Question: '''
import numpy as np
import matplotlib.pyplot as plt
from scipy.interpolate import Rbf, InterpolatedUnivariateSpline
data = np.genfromtxt('FTIR Data.csv', skip_header=1, delimiter=',', usecols=(1,2,3), names=['Time','Peakat2188cm1', 'water'] )
x=data['Time']
y1=data['Peakat2188cm1']
y2=data['water']
fig=plt.figure()
ax1 = fig.add_subplot(111)
ax2 = ax1.twinx()
ius=InterpolatedUnivariateSpline
xs = np.linspace(x.min(), x.max(), 100)
s1=ius(x,y1)
s2=ius(x,y2)
ys1 = s1(xs)
ys2 = s2(xs)
ax2.plot(xs,ys1)
ax2.plot(xs,ys2)
ax1.set_ylabel('Peak at 2188 cm-1')
ax2.set_ylabel('water')
ax1.set_xlabel('RT (mins)')
plt.title('RT Vs Conc')
'''
This is my code for reading data from a csv file which is an export data from my instrument. In excel file, i have manually converted the relative time into Time in minutes and got the right plot. But i want to convert the relative time directly in matplotlib when reading the relative time column in csv file. I have tried from different examples but couldnt get through. I am very new to python so can anyone please help with editing in my code. My actual data is in the following format. (this code is used to plot absolute time i.e. Time, which i already converted in excel before ploting in matplotlib)[enter image description here][1]
'''
Relative Time,Peak at 2188 cm-1,water
00:00:51,0.572157,0.179023
00:02:51,0.520037,0.171217
00:04:51,0.551843,0.221285
00:06:50,0.566279,0.209182
00:09:26,0.022696,<PHONE>
00:10:51,-0.<PHONE>,<PHONE>
00:12:51,0.555898,0.21082
00:14:51,0.519753,0.179563
00:16:51,0.503512,0.150133
00:18:51,0.498554,0.154512
00:20:51,0.<PHONE>,-<PHONE>
00:22:51,0.349077,<PHONE>
00:24:50,0.360565,<PHONE>
00:26:51,0.403705,<PHONE>
'''
Plot

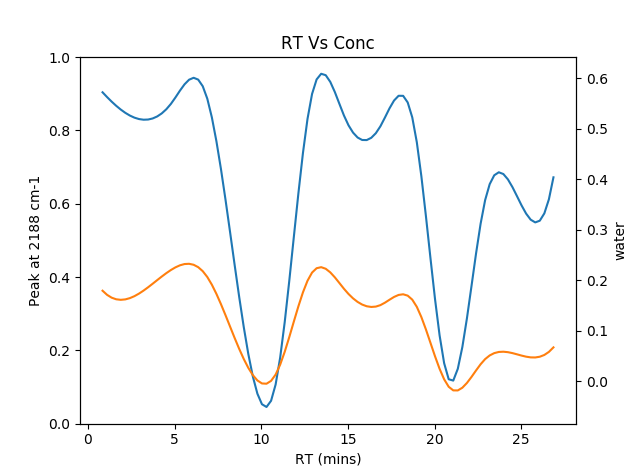
Answer: At this moment, the 'Time' column is still a string. You will have to convert this to minutes in some way
# pandas.to_timedelta
'''
import pandas as pd
column_names = ['Time','Peakat2188cm1', 'water']
df_orig = pd.read_csv(filename, sep=',')
df_orig.columns = column_names
time_in_minutes = pd.to_timedelta(df_orig['Time']).dt.total_seconds() / 60
'''
# semi-manually
'''
time_in_minutes = [sum(int(x) * 60**i for i, x in enumerate(reversed(t.split(':')), -1)) for t in data['Time']]
'''
## explanation
This is the same as:
'''
time_in_minutes = []
for t in data['Time']:
minutes = 0
# t = '00:00:51'
h_m_s = t.split(':')
# h_m_s = ['00', '00', '51']
s_m_h = list(enumerate(reversed(h_m_s), -1))
# s_m_h = [(-1, '51'), (0, '00'), (1, '00')]
for i, x in s_m_h:
# i = -1
# x = '51'
minutes += int(x) * 60 ** i
# minutes = 0.85
time_in_minutes.append(minutes)
'''